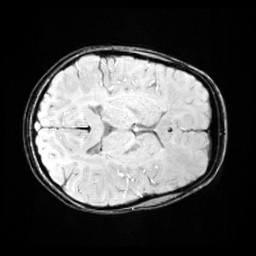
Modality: SWI
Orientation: axial
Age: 10
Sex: female
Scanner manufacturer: siemens
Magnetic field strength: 3 T
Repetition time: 0.027 s
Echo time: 0.02 s